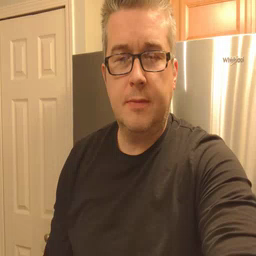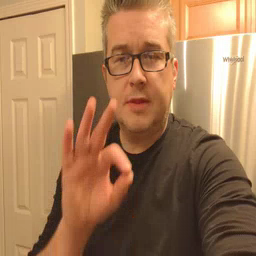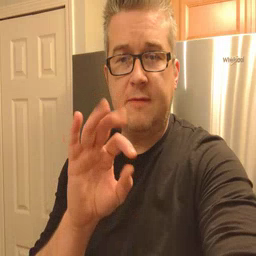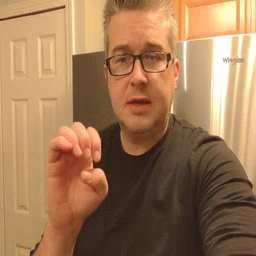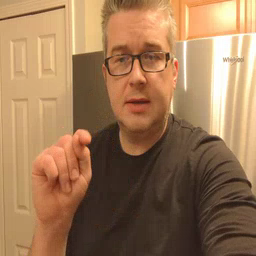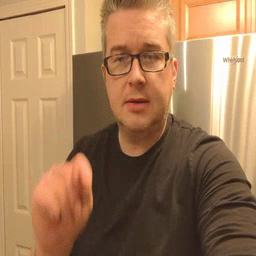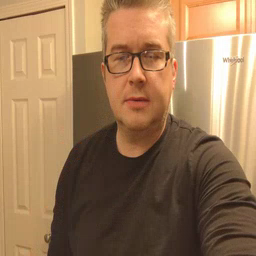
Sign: feet